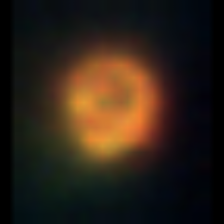
Taxon: NanoPlankton
Group: Other